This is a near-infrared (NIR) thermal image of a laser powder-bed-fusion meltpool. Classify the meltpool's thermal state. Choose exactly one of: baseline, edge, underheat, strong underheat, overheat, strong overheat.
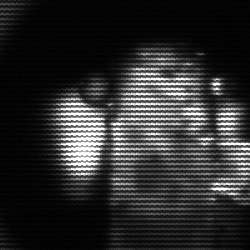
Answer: strong underheat